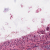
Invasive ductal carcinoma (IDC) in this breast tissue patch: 0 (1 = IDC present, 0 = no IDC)